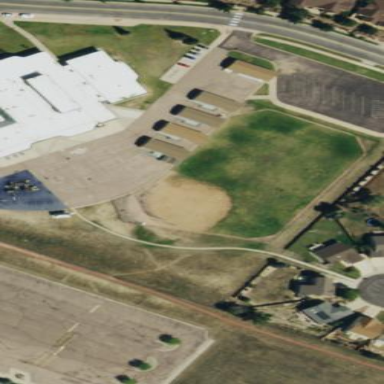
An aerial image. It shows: Baseball pitch for leisure and sports activities.